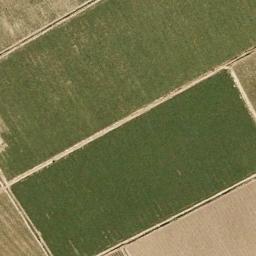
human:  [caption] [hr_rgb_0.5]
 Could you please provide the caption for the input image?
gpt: There are some light green and bare rectangular farmland .

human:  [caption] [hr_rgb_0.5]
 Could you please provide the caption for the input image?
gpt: There are many crops in rectangular farmlands .

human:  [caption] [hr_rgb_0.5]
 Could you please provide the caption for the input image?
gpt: Two neatly arranged green rectangular farm fields .

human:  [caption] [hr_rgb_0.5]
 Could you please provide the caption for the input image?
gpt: Several green rectangular farmlands are neatly arranged on the ground .

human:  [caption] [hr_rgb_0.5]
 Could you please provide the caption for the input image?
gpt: There are two green rectangular farmlands .